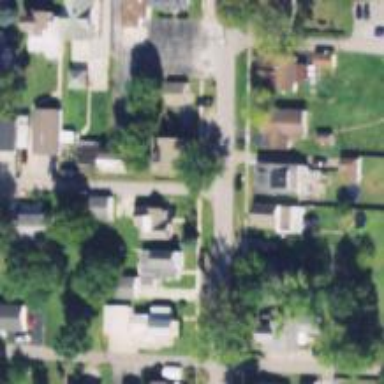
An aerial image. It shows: Alley classified as service road.